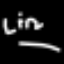
Label: line